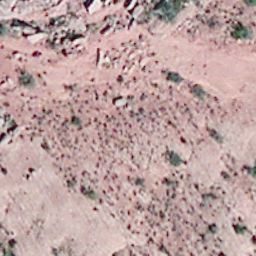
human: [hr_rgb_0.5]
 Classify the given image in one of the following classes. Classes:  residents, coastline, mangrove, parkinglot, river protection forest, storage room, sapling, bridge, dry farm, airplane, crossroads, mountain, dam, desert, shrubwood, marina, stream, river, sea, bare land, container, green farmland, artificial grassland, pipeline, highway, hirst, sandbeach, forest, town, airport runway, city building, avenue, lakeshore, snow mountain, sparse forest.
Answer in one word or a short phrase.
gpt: bare land